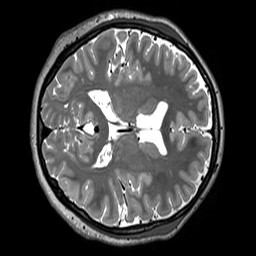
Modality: T2w
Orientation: axial
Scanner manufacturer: siemens
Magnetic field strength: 3 T
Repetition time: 3.2 s
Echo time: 0.406 s